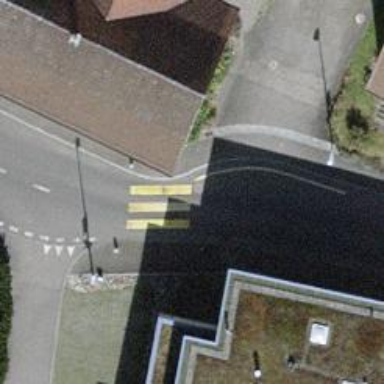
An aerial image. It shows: Uncontrolled zebra crossing on the road.